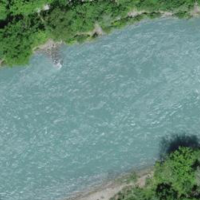
EUNIS habitat code: 15
Species observed at this site:
Fagus sylvatica